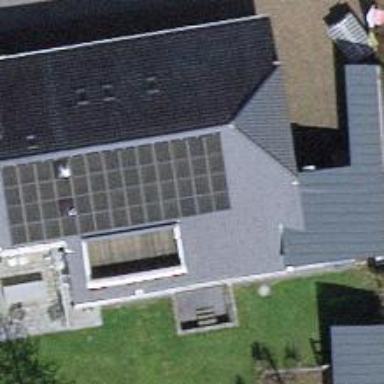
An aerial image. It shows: Solar power generator using photovoltaic panels.